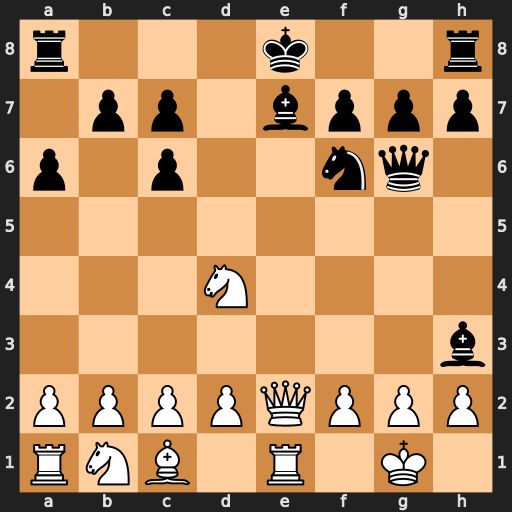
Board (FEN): r3k2r/1pp1bppp/p1p2nq1/8/3N4/7b/PPPPQPPP/RNB1R1K1
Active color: w
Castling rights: kq
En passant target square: -
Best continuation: Qxe7#